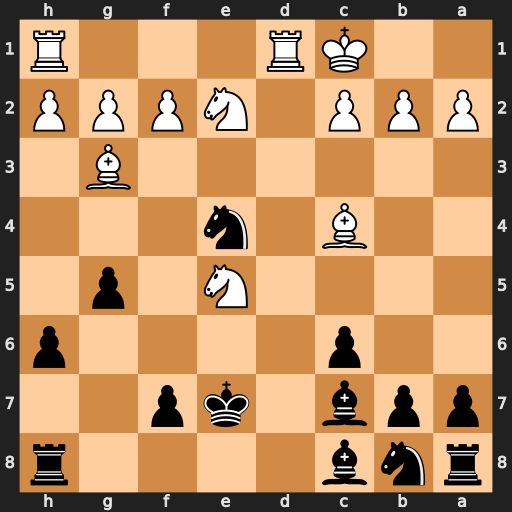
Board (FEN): rnb4r/ppb1kp2/2p4p/4N1p1/2B1n3/6B1/PPP1NPPP/2KR3R
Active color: b
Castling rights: -
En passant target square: -
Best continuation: Nxg3 hxg3 Bxe5